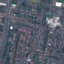
Label: Residential